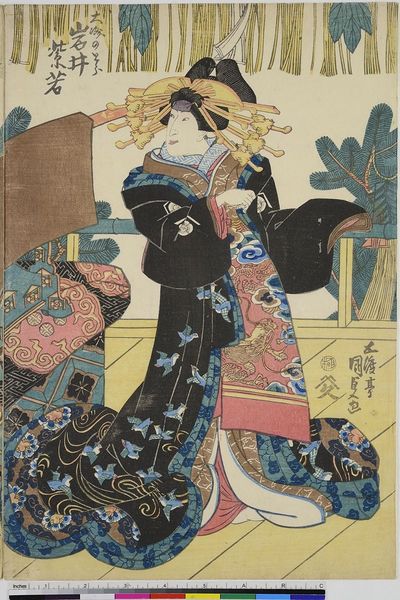
Titel: Die fünf Darsteller des Stücks 'Koi zumo yawaragi Soga': Iwai Shijaku I als Oiso no Tora, Sawamura Tossho I als Kudo Suketsune, Ichikawa Ebizo V als Goro Tokimune, Ichikawa Danjuro VIII als Juro Sukenari und Iwai Tojaku I als Kewaizaka no Shosho
Künstler: Utagawa Kunisada
Standort: Hamburg
Institution: Museum für Kunst und Gewerbe Hamburg
Schlagwörter: theater, holzschnitt, japan, japanisch, druckgraphik, druckgrafik, zeit, schauspieler, farbholzschnitt, schauspielerin, kimono, kurtisane, kabuki, edo, reproduktionen, druckerzeugnisse, theateraufführung, ukiyo, hetäre